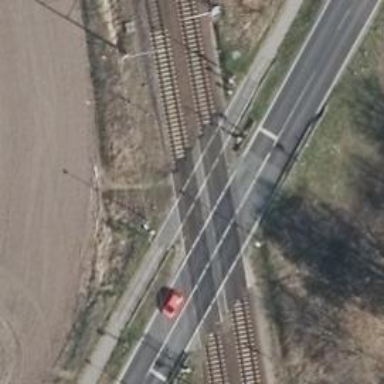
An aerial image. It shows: Railway crossing with barrier.